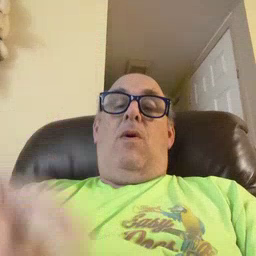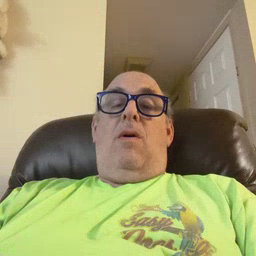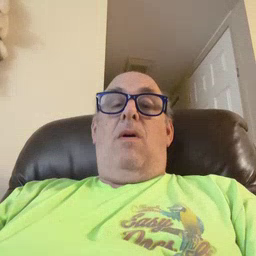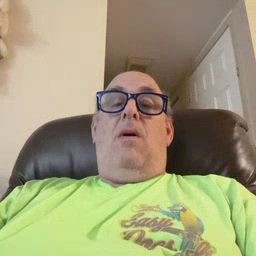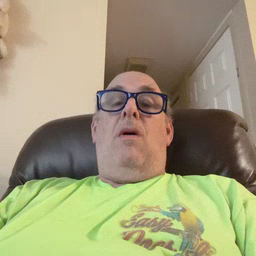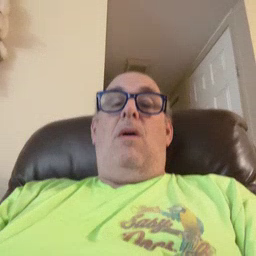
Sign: book